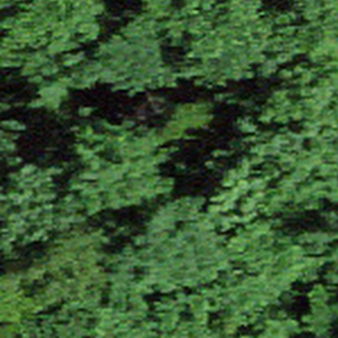
Label: other